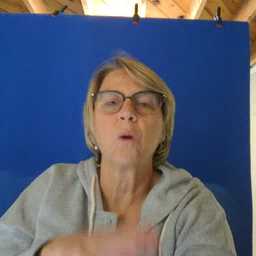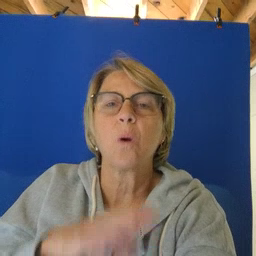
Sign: bee